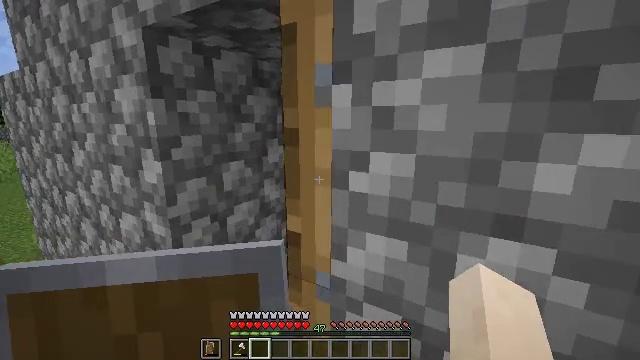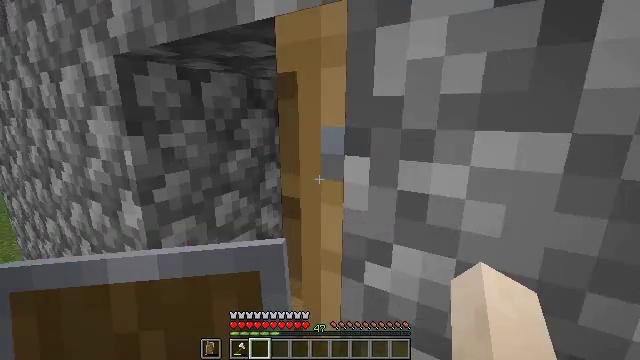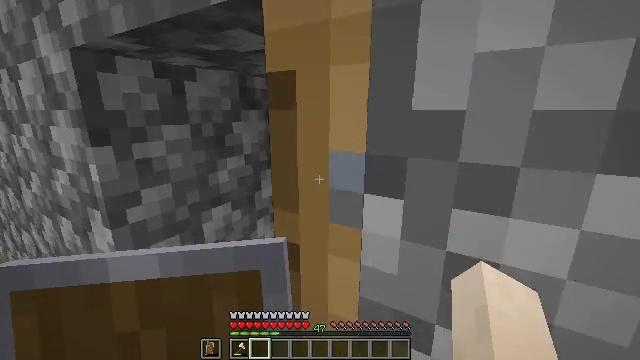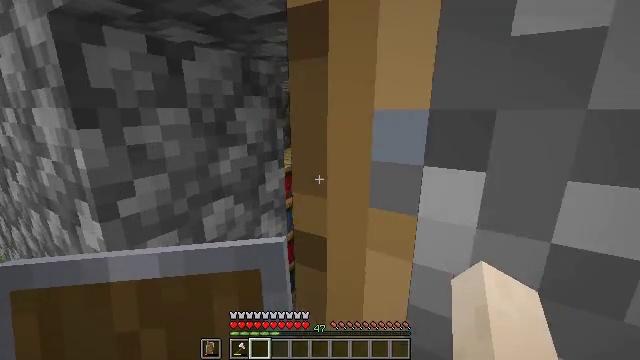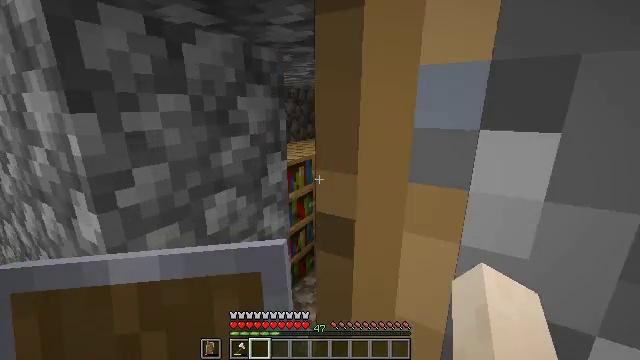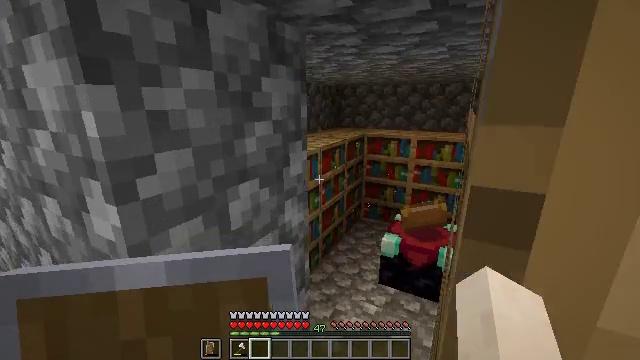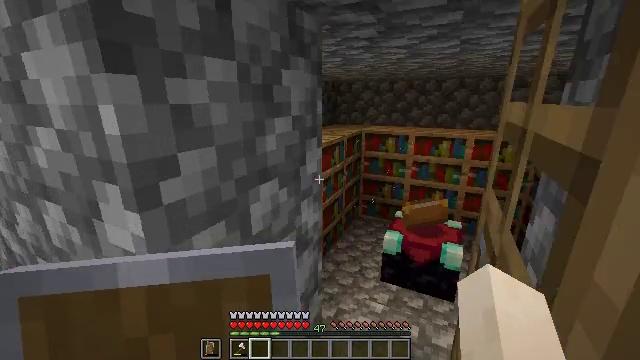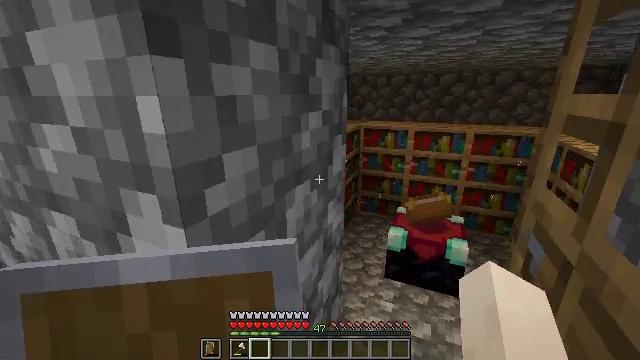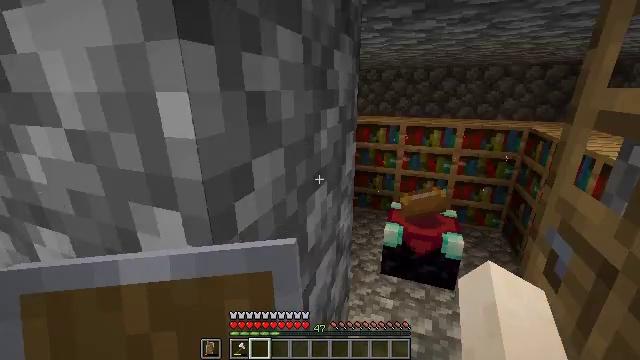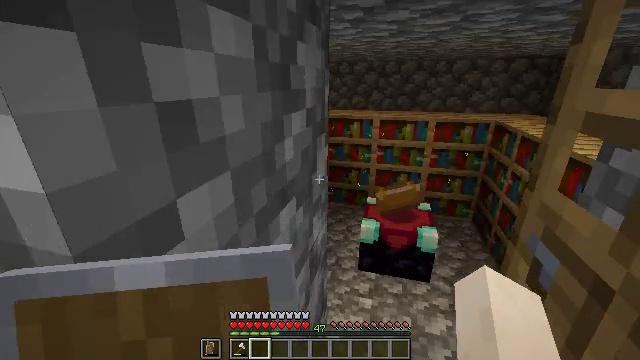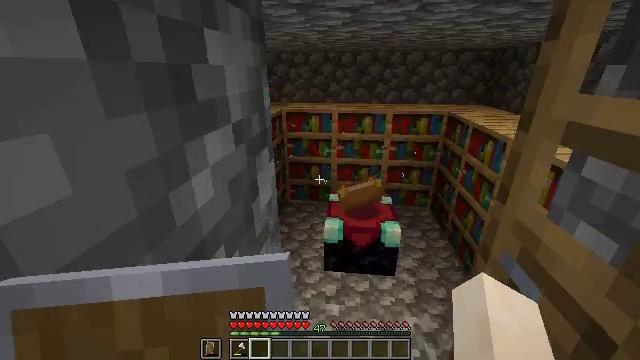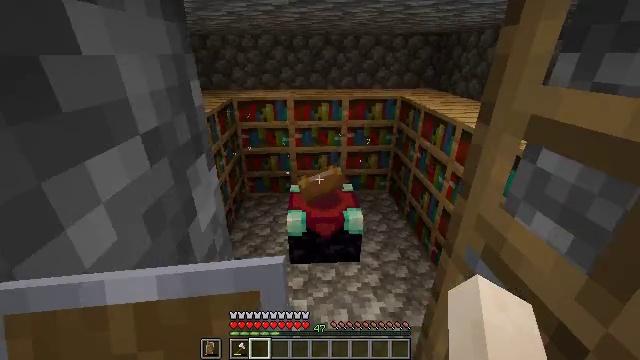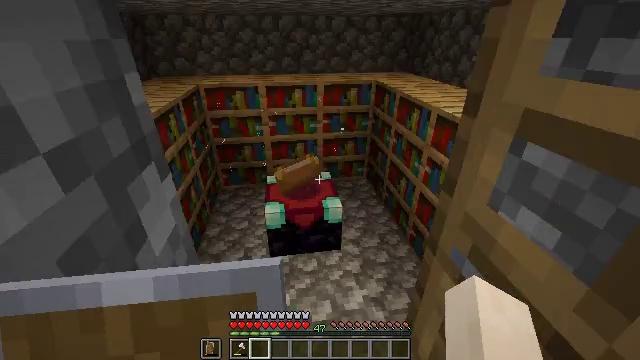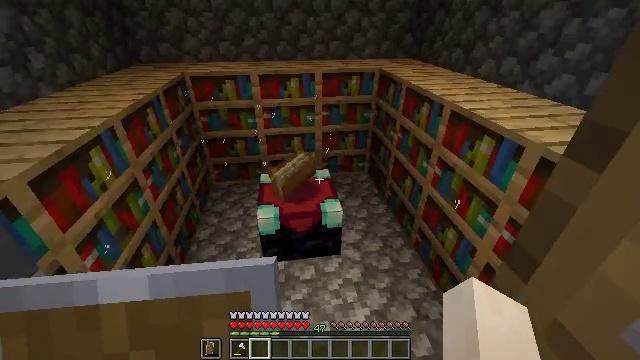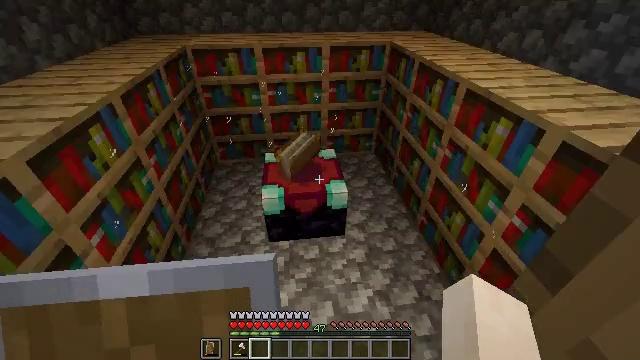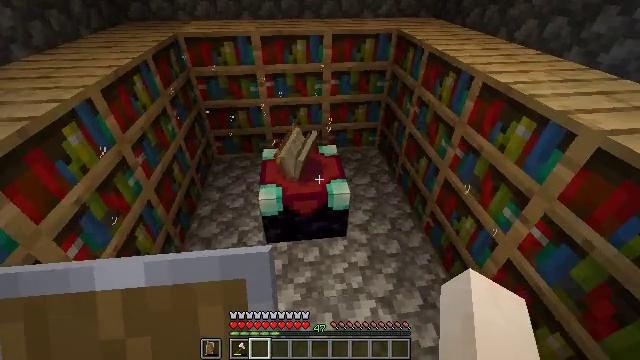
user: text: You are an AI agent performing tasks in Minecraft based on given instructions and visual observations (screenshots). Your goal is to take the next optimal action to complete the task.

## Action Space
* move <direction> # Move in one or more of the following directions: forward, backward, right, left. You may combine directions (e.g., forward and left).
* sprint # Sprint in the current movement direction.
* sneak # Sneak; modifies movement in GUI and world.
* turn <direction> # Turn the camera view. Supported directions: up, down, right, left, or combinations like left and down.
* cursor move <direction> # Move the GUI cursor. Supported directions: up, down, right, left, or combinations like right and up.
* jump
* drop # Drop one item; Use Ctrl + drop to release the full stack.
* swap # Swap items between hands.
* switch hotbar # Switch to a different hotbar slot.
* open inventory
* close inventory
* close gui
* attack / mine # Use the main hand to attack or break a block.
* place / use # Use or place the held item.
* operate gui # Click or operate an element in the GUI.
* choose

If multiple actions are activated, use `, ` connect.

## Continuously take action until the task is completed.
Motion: motion action
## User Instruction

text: Gather a pumpkin block.
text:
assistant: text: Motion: move forward, turn down
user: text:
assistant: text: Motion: move forward
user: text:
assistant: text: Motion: move forward
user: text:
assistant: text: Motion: move forward and move left
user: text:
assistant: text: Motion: move forward and move left, turn right
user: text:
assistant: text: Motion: move forward and move left, turn right
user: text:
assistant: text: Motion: move forward and move left, turn right
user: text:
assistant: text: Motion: move forward and move left, turn right and down
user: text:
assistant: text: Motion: move forward, turn right and down
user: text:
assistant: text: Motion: move forward, turn right and down
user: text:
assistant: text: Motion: move forward, turn right and down
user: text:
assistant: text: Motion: move forward, turn right and down
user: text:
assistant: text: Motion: move forward, turn down
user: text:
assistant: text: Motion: move forward, turn left and down
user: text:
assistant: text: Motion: move forward, turn down
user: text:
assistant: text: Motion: move forward, turn down
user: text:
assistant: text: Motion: move forward, turn down
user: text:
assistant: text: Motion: turn left and down
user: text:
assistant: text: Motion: turn left and down
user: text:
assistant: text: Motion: turn left and down, use / place
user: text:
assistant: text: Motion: use / place
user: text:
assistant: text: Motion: use / place
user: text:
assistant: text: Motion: use / place
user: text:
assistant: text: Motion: no_op
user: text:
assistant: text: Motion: open gui
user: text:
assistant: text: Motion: no_op
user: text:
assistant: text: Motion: no_op
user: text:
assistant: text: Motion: no_op
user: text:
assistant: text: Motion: no_op
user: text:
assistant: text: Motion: no_op